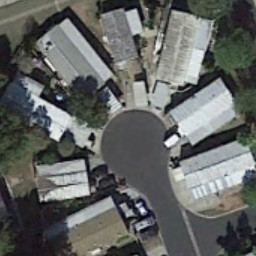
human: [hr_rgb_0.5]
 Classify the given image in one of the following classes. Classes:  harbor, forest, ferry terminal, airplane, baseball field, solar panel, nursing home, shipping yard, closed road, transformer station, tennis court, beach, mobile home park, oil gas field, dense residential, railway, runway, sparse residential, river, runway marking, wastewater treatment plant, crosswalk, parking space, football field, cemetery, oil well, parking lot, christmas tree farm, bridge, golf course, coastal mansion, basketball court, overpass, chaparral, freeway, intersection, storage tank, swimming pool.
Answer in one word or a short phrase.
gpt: mobile home park